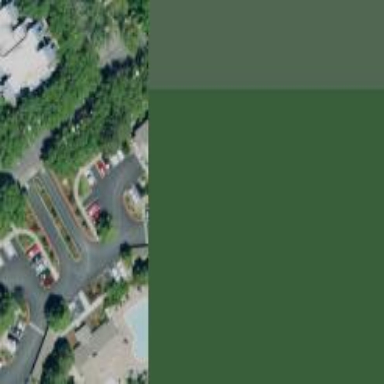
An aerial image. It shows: Parking space.